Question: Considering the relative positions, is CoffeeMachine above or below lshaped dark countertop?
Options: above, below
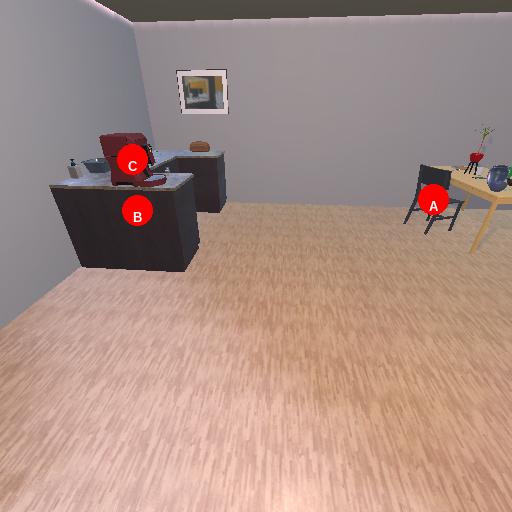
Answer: above